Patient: sex M, age 42
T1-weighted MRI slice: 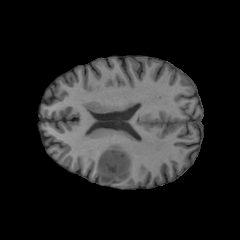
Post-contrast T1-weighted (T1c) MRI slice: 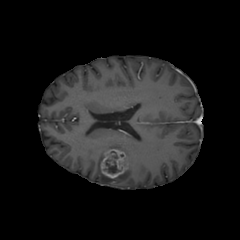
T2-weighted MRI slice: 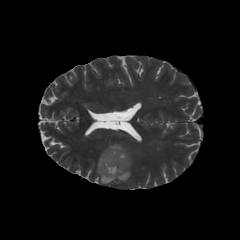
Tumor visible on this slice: yes
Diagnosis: Glioblastoma, IDH-wildtype
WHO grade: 4